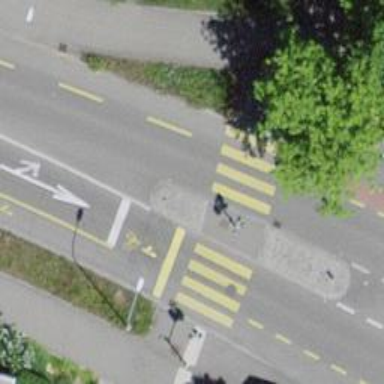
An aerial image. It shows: Asphalt road with primary highway designation. There is sidewalk on the left and lane designated for cyclists on both sides.